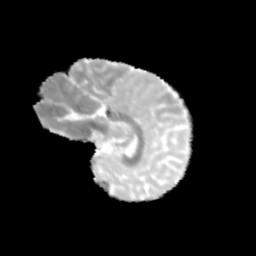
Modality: MD
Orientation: sagittal
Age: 12
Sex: female
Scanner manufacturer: siemens
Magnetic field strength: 3 T
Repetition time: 3.8 s
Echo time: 0.07 s